Field crop: maize
Growth stage: 2
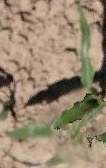
Species: maize